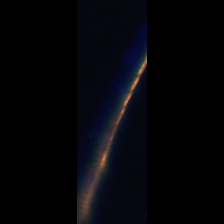
Taxon: Chaetoceros
Group: Diatoms